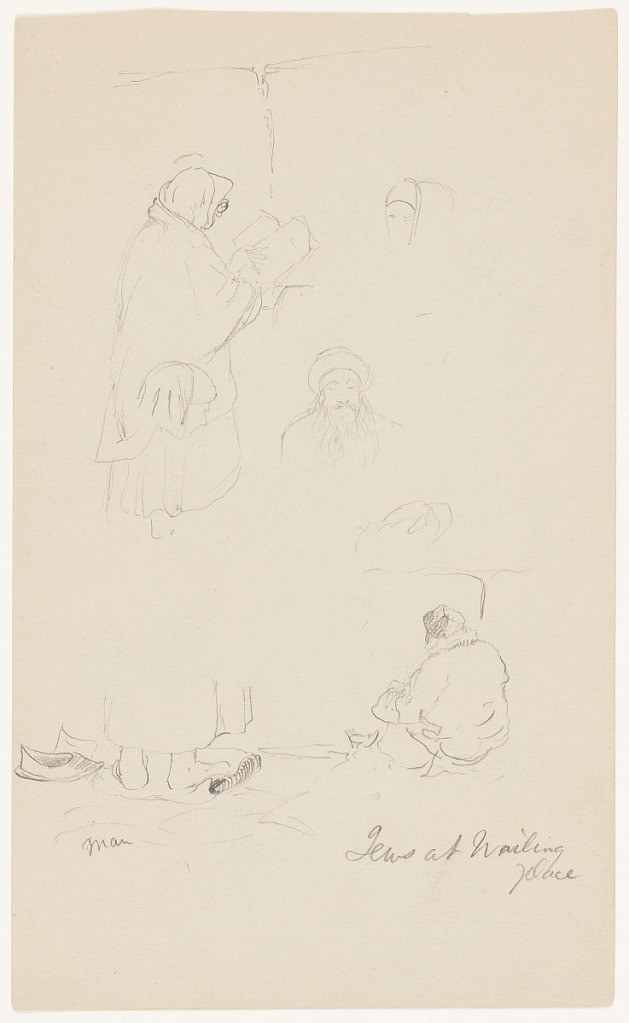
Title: Jews at the Wailing Wall, Jerusalem
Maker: Frederic Edwin Church, American, 1826–1900
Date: April 1868
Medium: Graphite on gray-green wove paper
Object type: Drawing
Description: Figure sketches showing multiple views of Jewish worshippers at the Wailing Wall in Jerusalem. At upper left, an elderly woman with glasses holds a book in front of her as she stands before the immense blocks of the Wailing Wall. Below her and beside her are three sketches of other individuals--two women and one man. The man is shown frontally with a long beard and a cap. At lower left, a view of a standing individual's two shoeless feet, and their discarded shoes, is included (removal of shoes was once an obligatory custom at the Wailing Wall, but is now optional). Finally, at lower right, a figure kneeling by the lower blocks of the Wall is viewed from behind.